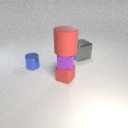
large gray metal cube to the right of small red rubber cube